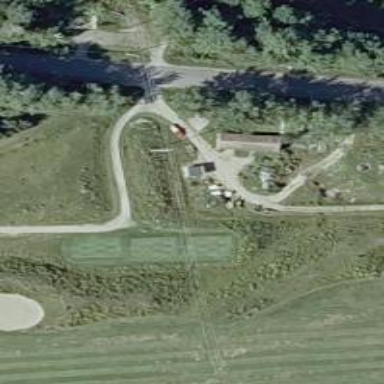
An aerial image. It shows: Well-maintained path suitable for golfing.